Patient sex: F
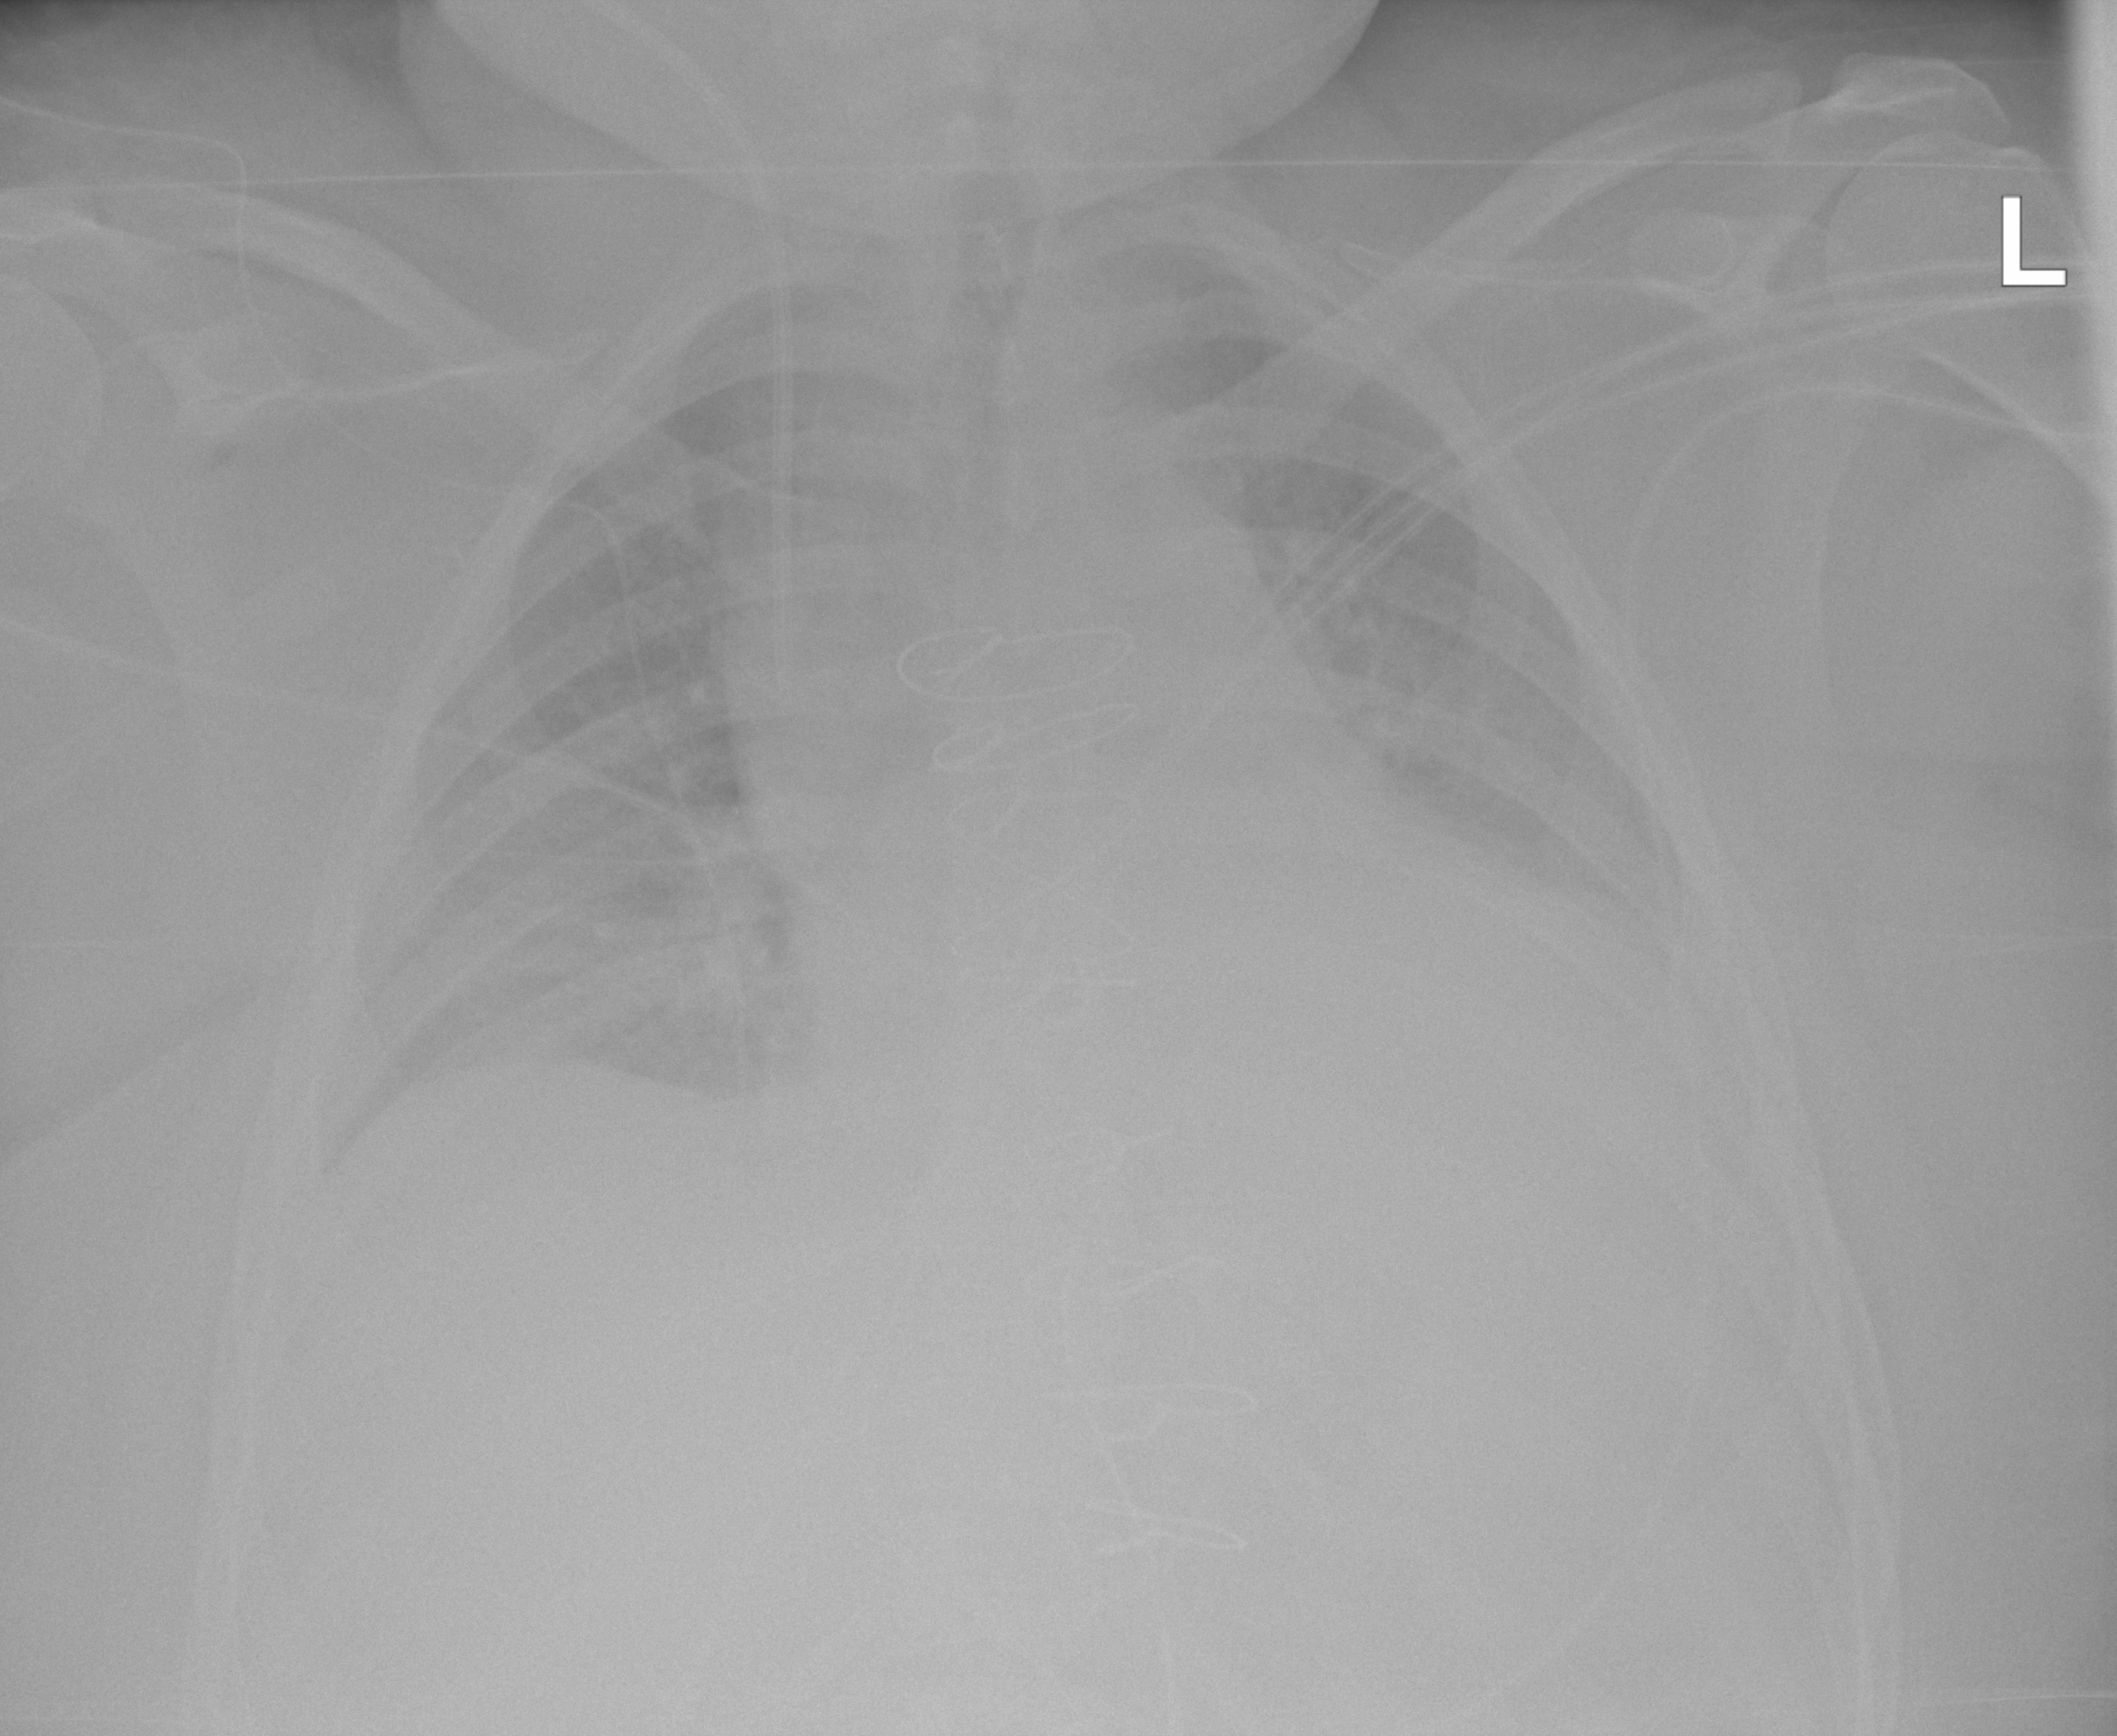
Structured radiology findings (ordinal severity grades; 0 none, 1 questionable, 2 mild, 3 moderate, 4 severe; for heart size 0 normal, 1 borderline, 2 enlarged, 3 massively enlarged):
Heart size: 3
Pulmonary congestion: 2
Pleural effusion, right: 2
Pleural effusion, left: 2
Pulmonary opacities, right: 0
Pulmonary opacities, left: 0
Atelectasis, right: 0
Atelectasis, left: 0